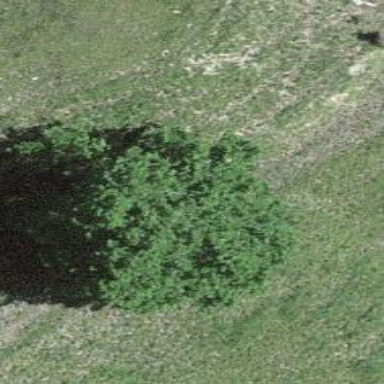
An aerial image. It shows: Beautiful tree in nature.